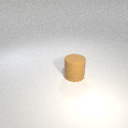
large brown rubber cylinder